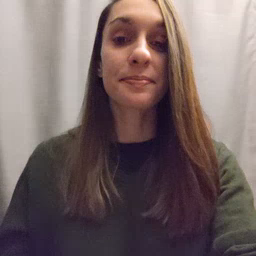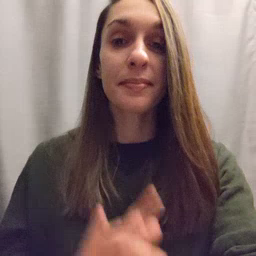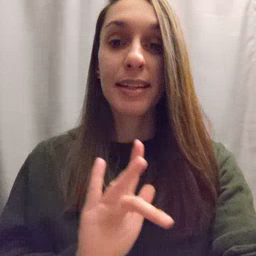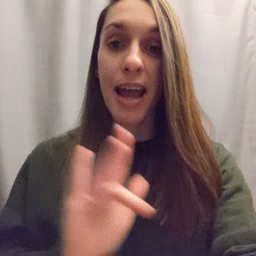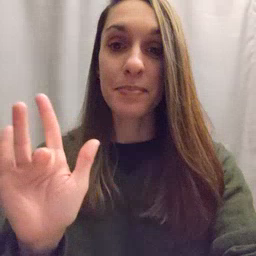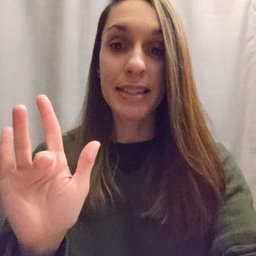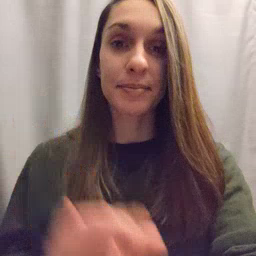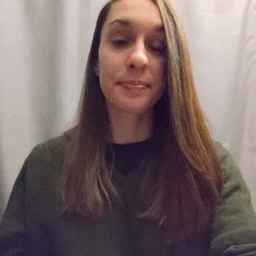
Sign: empty